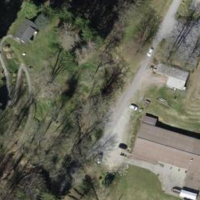
EUNIS habitat code: 41
Species observed at this site:
Dendrocopos major
Strix aluco